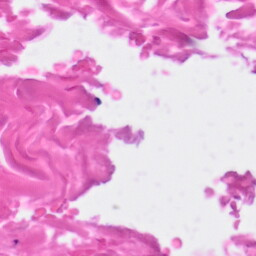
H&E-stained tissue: Skin